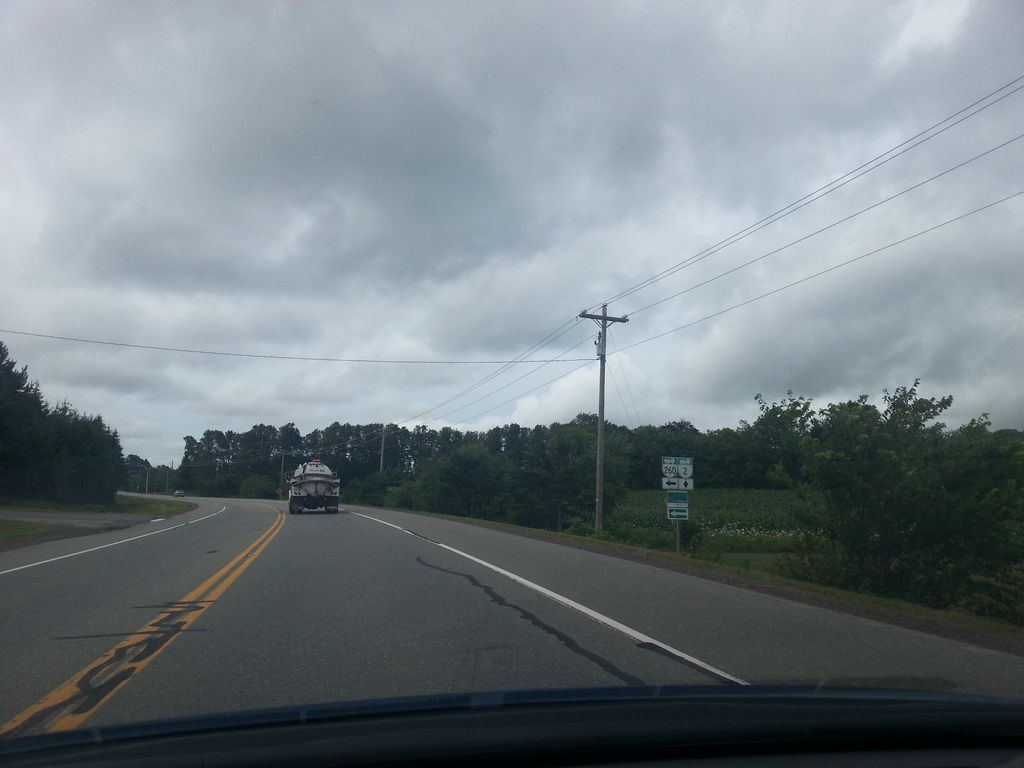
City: charlottetown